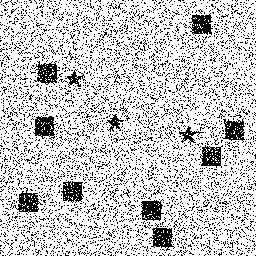
Squares: 9
Triangles: 0
Stars: 3
Total shapes: 12